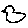
Label: bird